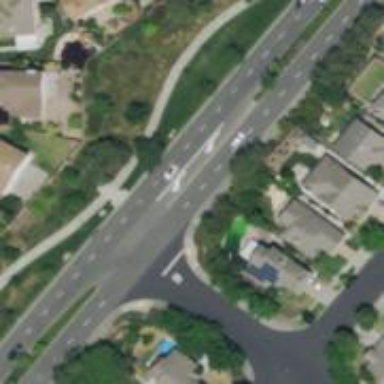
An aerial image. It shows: Tertiary road with shared cycleway.